Field crop: tomato
Growth stage: 1
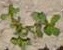
Species: portulaca